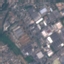
Label: Industrial